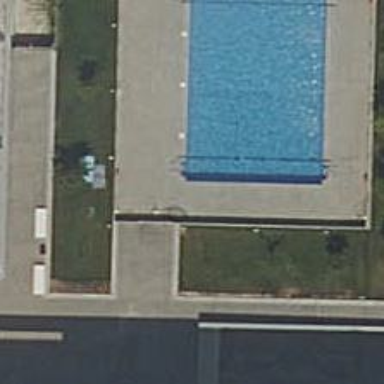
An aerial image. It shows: Swimming pool located in leisure land.